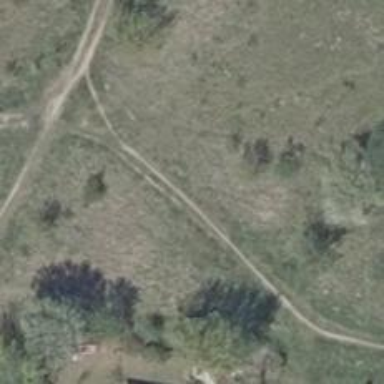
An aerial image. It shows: Path on the ground.